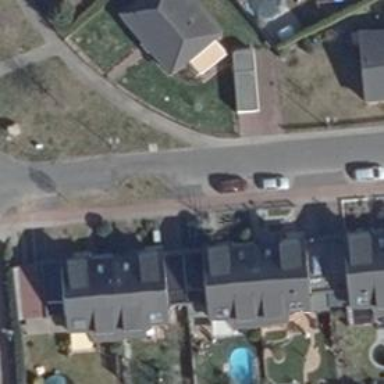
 featuring parallel parking on the right side of the street."